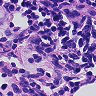
Metastatic tissue present: no